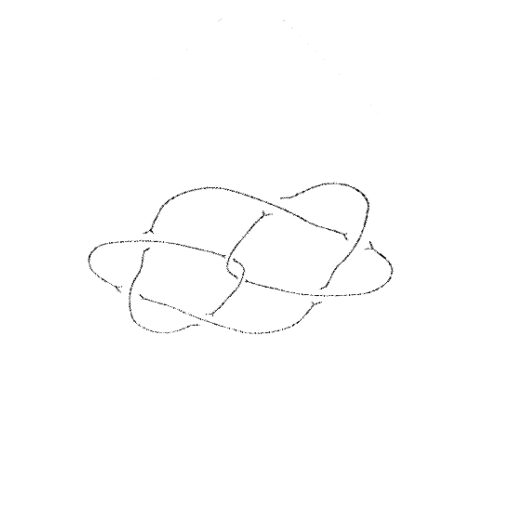
Crossing number: 8